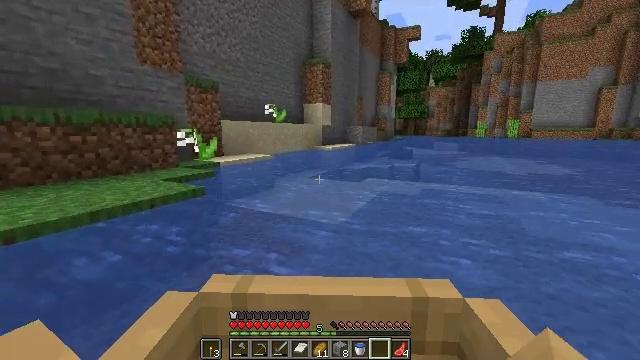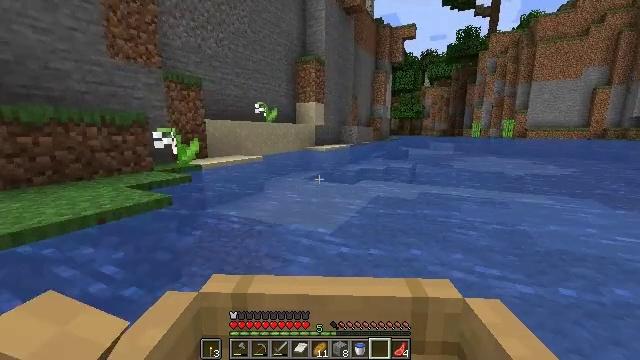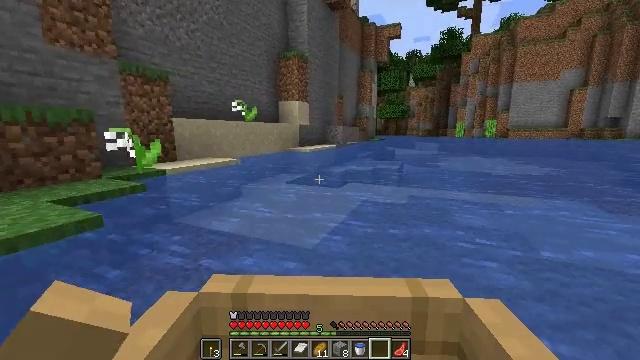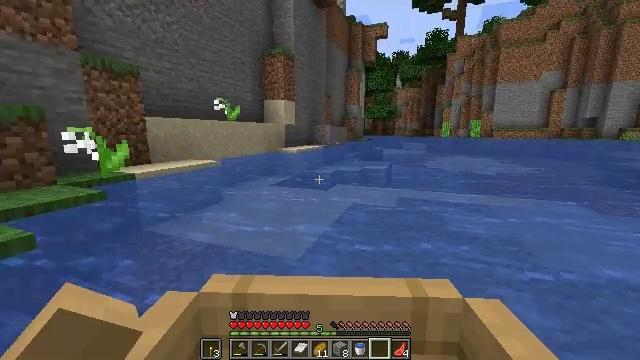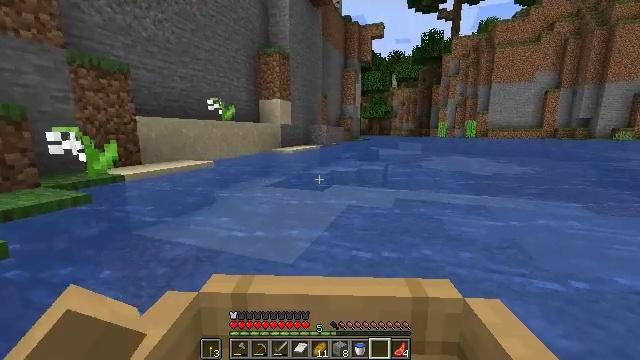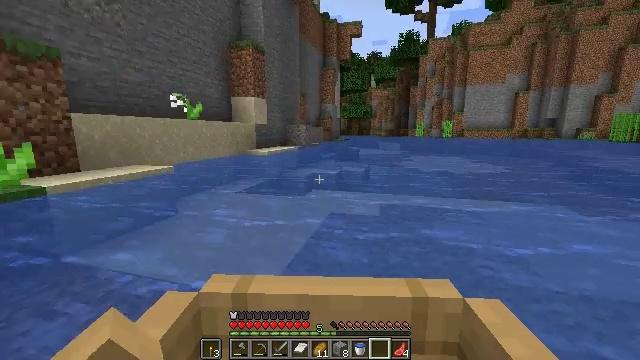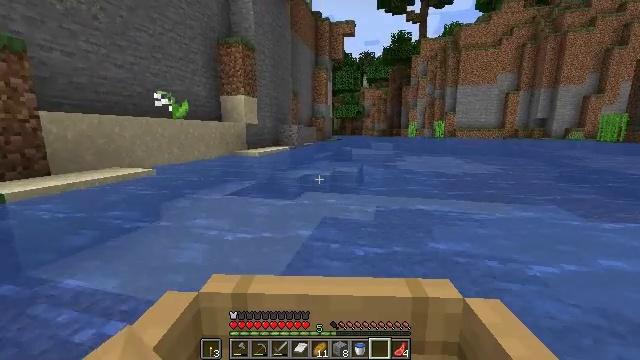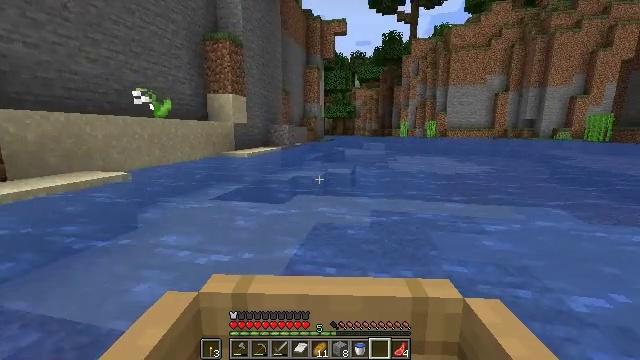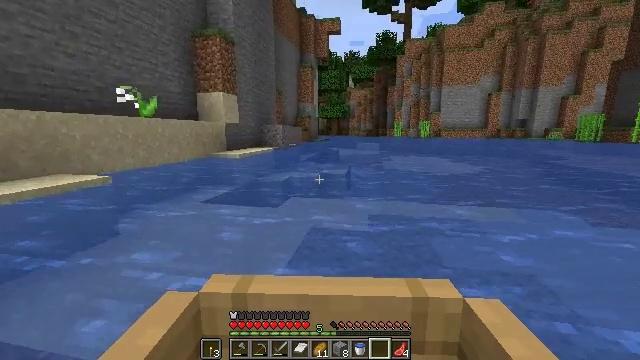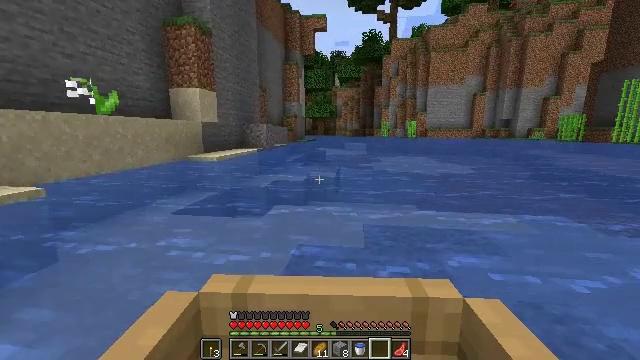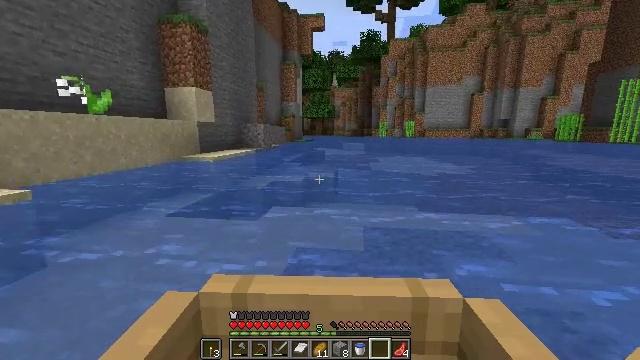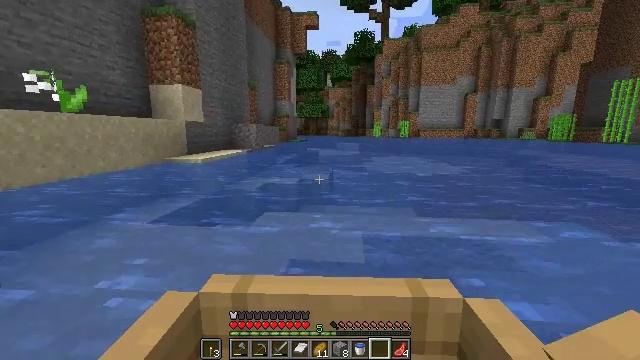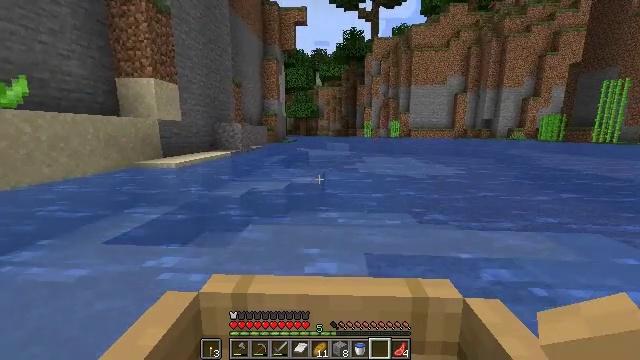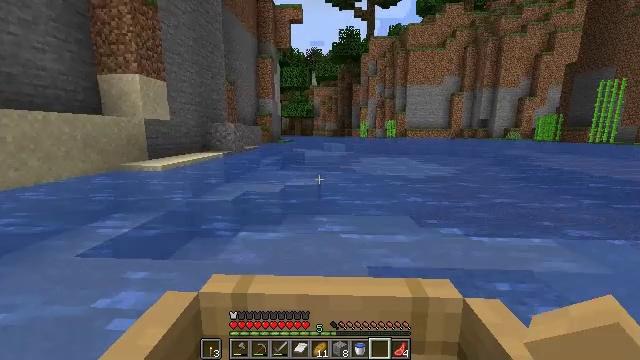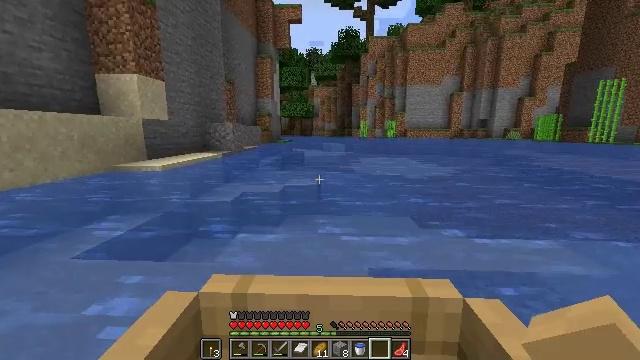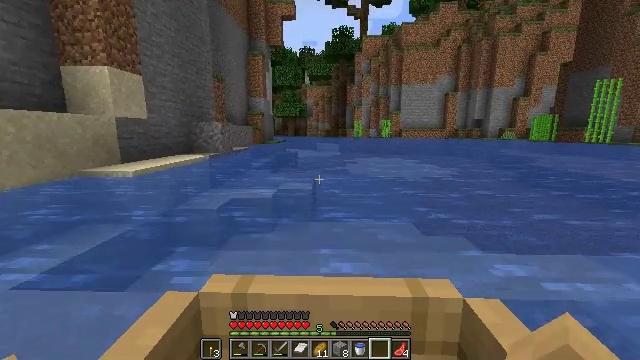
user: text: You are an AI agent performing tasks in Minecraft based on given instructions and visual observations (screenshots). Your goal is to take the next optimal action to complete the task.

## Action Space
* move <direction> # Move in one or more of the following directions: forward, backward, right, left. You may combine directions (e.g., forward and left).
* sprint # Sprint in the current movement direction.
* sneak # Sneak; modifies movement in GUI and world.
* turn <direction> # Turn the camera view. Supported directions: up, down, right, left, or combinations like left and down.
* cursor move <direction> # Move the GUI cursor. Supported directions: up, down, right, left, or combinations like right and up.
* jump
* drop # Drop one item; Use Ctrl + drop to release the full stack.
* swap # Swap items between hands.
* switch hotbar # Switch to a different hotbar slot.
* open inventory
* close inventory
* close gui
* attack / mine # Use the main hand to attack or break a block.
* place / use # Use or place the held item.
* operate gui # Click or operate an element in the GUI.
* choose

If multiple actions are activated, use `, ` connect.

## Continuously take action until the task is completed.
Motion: motion action
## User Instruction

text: Gather tall grass by hitting it.
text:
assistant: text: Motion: move forward and move right
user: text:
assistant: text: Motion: move forward and move right
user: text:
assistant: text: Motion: move forward
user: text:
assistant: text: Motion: move forward
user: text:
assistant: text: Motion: move forward
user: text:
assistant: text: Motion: move forward
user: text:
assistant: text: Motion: move forward
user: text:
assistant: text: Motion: move forward
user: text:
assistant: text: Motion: move forward
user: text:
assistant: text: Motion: move forward
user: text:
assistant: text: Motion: move forward
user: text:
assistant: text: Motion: move forward
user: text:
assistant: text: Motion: move forward
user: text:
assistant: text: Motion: move forward
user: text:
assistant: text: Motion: move forward
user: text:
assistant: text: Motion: move forward
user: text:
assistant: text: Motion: move forward
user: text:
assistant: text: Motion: move forward
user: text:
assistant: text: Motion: move forward
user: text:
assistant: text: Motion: move forward
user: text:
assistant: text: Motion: move forward
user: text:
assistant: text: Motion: move forward
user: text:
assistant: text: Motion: move forward
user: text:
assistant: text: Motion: move forward
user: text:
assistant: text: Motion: move forward and move right
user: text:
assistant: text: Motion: move forward and move right
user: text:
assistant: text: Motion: move forward and move right
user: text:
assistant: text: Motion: move forward and move right
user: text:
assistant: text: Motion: move forward and move right
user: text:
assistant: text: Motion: move forward and move right